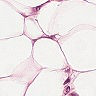
Metastatic tissue present: yes